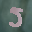
Label: 5